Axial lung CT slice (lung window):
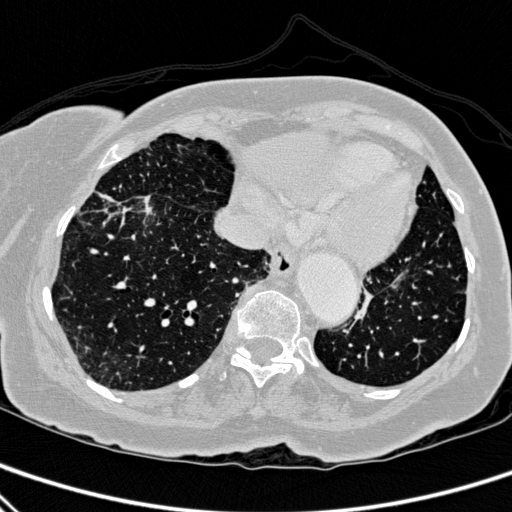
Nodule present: no